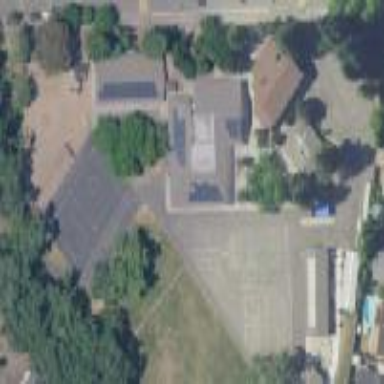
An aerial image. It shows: School.